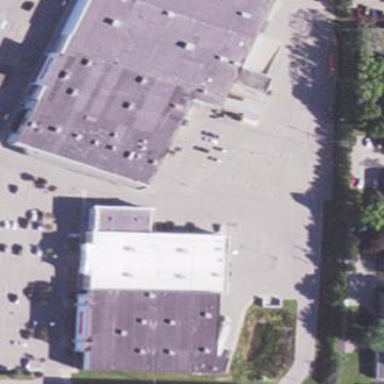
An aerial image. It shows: Retail building.